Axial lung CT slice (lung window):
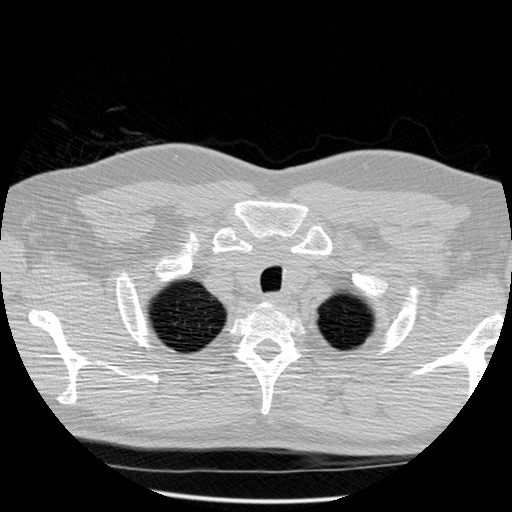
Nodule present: no